Question: I use 'em's everywhere in my style-sheets rather than 'px'. But the computed styles/metrics in Chrome Developer Tools seem to default to showing me 'px', even for elements where I've explicitly used 'em's in the style-sheet:

(This is a picture of the computed lengths for a button with an icon from Font Awesome. I set the padding to 0.4em and I brought this up to see how tall the icon is.) Sure I can just divide everything by 16, but for numbers like "14.841" that's not so easy to do in my head. Is there a setting somewhere to change the length measurement unit? (Kind of like in most desktop graphics and image manipulation programs where I can choose pixels, points, inches or centimeters?) Either that, or is there somewhere else in the dev tools that can show the lengths in ems? (The rulers, ...?)
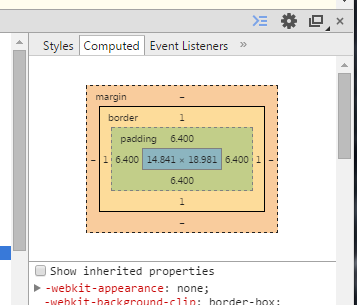
Answer: The values shown on the Computed tab are just that: computed. Therefore, they are listed in a "absolute" length unit like pixels and not a "relative" length unit like ems, rems or percentage, which all base their size off of some other criteria. For instance, if you set an elment to 100% of the viewport width, it will show you how many pixels the width of the element computes to and there is no option to view the value in any other unit. Likewise, because you're using ems, how big your icon is will be based off the inherited font-size value.
In fact, I haven't tested this but I think the px values shown on the computed tab are technically shown in device pixels and not CSS pixels, as CSS pixels themselves are relative length units (since their size is based on the DPI of the device screen).
<URL>
<URL>